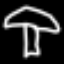
Label: mushroom